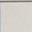
Piece: xx